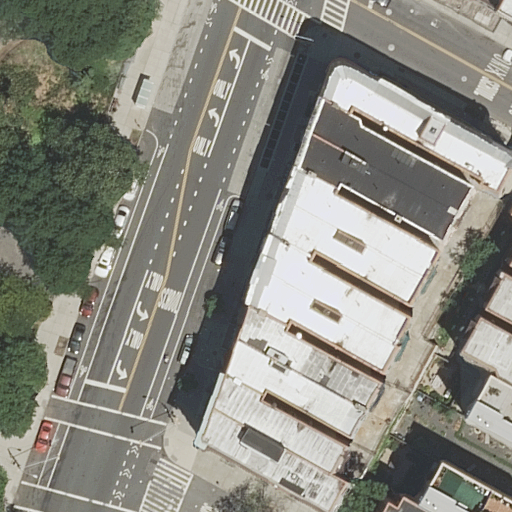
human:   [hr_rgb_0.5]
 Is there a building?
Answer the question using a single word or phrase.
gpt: yes

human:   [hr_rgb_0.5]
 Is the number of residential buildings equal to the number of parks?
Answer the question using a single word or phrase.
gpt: no

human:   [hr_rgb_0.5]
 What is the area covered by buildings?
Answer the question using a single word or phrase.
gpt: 3213m2

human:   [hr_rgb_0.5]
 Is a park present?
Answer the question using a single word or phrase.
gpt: yes

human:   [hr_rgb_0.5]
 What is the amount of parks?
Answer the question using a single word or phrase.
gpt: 1

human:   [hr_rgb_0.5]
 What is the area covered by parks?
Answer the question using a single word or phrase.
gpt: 4557m2

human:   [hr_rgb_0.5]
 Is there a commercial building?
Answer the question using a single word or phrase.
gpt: no

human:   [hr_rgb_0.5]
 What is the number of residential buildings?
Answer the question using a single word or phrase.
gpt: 19

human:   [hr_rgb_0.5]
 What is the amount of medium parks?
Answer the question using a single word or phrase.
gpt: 0

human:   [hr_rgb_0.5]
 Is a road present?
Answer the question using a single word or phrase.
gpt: yes

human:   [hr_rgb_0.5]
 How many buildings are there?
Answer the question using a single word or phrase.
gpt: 19

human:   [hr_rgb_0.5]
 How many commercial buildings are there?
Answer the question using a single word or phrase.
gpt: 0

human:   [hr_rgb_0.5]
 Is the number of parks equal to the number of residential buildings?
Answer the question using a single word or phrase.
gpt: no

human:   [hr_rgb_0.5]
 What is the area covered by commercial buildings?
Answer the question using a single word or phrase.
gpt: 0m2

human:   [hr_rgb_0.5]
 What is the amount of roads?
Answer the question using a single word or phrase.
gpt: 7

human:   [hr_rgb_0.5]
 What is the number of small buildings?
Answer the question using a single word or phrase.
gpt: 4

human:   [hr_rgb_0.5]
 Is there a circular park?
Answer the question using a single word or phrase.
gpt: no

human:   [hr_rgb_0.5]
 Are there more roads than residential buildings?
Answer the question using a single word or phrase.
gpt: no

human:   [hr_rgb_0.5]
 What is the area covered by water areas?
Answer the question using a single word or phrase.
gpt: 0m2

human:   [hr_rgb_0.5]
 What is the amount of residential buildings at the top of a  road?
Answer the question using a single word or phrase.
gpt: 16

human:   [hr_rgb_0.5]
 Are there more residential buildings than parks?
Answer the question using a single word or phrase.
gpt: yes

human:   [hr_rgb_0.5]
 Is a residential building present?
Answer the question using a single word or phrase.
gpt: yes

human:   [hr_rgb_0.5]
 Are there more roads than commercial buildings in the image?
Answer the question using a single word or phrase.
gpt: yes

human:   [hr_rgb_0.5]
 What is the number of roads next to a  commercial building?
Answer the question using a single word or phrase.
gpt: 0

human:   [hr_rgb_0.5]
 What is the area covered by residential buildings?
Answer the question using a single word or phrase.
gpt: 3213m2

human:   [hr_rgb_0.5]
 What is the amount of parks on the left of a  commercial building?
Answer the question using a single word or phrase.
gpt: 0

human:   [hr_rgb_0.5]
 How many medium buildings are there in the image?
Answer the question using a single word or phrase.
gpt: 15

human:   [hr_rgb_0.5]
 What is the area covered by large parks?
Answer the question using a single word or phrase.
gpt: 4557m2

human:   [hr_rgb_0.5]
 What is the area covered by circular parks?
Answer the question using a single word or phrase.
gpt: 0m2

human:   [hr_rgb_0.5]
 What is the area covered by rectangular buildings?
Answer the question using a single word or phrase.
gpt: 1380m2

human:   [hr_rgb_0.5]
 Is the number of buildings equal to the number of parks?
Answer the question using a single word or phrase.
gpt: no

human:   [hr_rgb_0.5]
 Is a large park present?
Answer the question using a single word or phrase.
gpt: yes

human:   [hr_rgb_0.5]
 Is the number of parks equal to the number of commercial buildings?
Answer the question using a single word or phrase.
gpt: no

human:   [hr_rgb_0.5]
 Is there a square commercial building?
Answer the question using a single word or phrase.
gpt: no

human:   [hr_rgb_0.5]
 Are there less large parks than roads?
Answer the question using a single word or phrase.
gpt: yes

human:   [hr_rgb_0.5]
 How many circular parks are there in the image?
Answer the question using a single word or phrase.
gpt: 0

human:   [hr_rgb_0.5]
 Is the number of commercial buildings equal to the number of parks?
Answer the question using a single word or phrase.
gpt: no

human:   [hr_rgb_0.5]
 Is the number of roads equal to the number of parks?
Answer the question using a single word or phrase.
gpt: no

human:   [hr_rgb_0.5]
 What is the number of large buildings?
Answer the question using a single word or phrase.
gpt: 0

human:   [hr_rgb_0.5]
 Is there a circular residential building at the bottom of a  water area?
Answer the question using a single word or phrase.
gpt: no

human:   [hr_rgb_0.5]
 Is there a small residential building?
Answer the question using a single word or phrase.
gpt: yes

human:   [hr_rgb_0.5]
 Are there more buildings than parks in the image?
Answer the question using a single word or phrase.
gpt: yes

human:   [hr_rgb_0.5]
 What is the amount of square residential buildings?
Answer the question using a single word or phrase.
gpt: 0

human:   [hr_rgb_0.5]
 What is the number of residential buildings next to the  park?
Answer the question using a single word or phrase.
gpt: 19

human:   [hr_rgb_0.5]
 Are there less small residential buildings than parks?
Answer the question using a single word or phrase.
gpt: no

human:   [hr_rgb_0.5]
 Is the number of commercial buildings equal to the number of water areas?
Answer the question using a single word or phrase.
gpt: yes

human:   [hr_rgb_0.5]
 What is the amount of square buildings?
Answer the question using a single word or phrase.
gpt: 0

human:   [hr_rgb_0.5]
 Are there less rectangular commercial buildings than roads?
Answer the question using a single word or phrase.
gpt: yes

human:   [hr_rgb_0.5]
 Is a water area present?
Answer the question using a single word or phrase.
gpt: no

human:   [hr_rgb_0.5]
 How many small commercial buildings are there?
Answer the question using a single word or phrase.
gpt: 0

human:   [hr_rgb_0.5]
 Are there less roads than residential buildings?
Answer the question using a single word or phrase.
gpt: yes

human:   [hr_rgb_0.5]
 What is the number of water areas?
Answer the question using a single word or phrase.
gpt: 0

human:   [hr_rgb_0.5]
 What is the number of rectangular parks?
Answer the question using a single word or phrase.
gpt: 1

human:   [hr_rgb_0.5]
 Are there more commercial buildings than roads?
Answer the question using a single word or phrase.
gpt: no

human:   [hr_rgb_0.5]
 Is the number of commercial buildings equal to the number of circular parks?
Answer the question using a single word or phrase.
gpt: yes

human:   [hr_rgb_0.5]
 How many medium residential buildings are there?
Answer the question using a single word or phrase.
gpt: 15

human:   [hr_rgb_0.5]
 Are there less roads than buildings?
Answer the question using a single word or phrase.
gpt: yes

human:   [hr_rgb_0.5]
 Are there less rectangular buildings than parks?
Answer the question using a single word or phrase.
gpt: no

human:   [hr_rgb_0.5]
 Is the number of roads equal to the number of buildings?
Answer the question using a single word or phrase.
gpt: no

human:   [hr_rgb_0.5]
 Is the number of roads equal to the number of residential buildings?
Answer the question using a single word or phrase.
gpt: no

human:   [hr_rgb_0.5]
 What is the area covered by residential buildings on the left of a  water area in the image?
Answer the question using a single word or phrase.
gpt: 0m2

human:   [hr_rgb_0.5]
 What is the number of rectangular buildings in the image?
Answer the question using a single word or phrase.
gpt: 11

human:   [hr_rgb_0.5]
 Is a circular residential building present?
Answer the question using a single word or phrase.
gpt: no

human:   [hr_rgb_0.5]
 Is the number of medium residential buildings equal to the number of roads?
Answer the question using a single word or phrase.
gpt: no